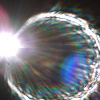
Label: sunburn